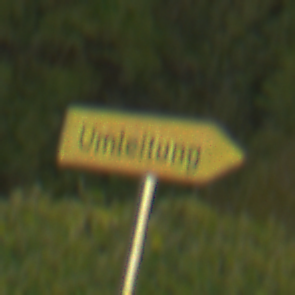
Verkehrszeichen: UmleitungswegweiserRechtsweisend
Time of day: Night
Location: Outdoor (Urban)
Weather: PartlyCloudy
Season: NotSpecified
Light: Artificial